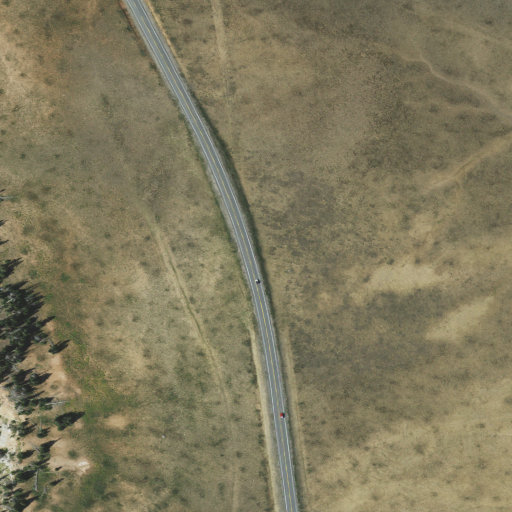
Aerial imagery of mountain in Utah named Mammoth Summit containing shrub, open development, evergreen forest, and grassland